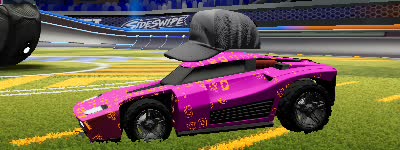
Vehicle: breakout